Field crop: maize
Growth stage: 1
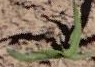
Species: maize